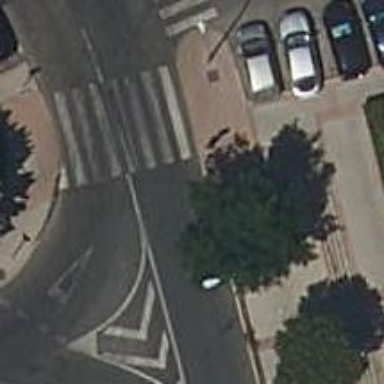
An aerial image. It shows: Sidewalk.